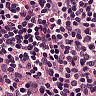
Metastatic tissue present: no